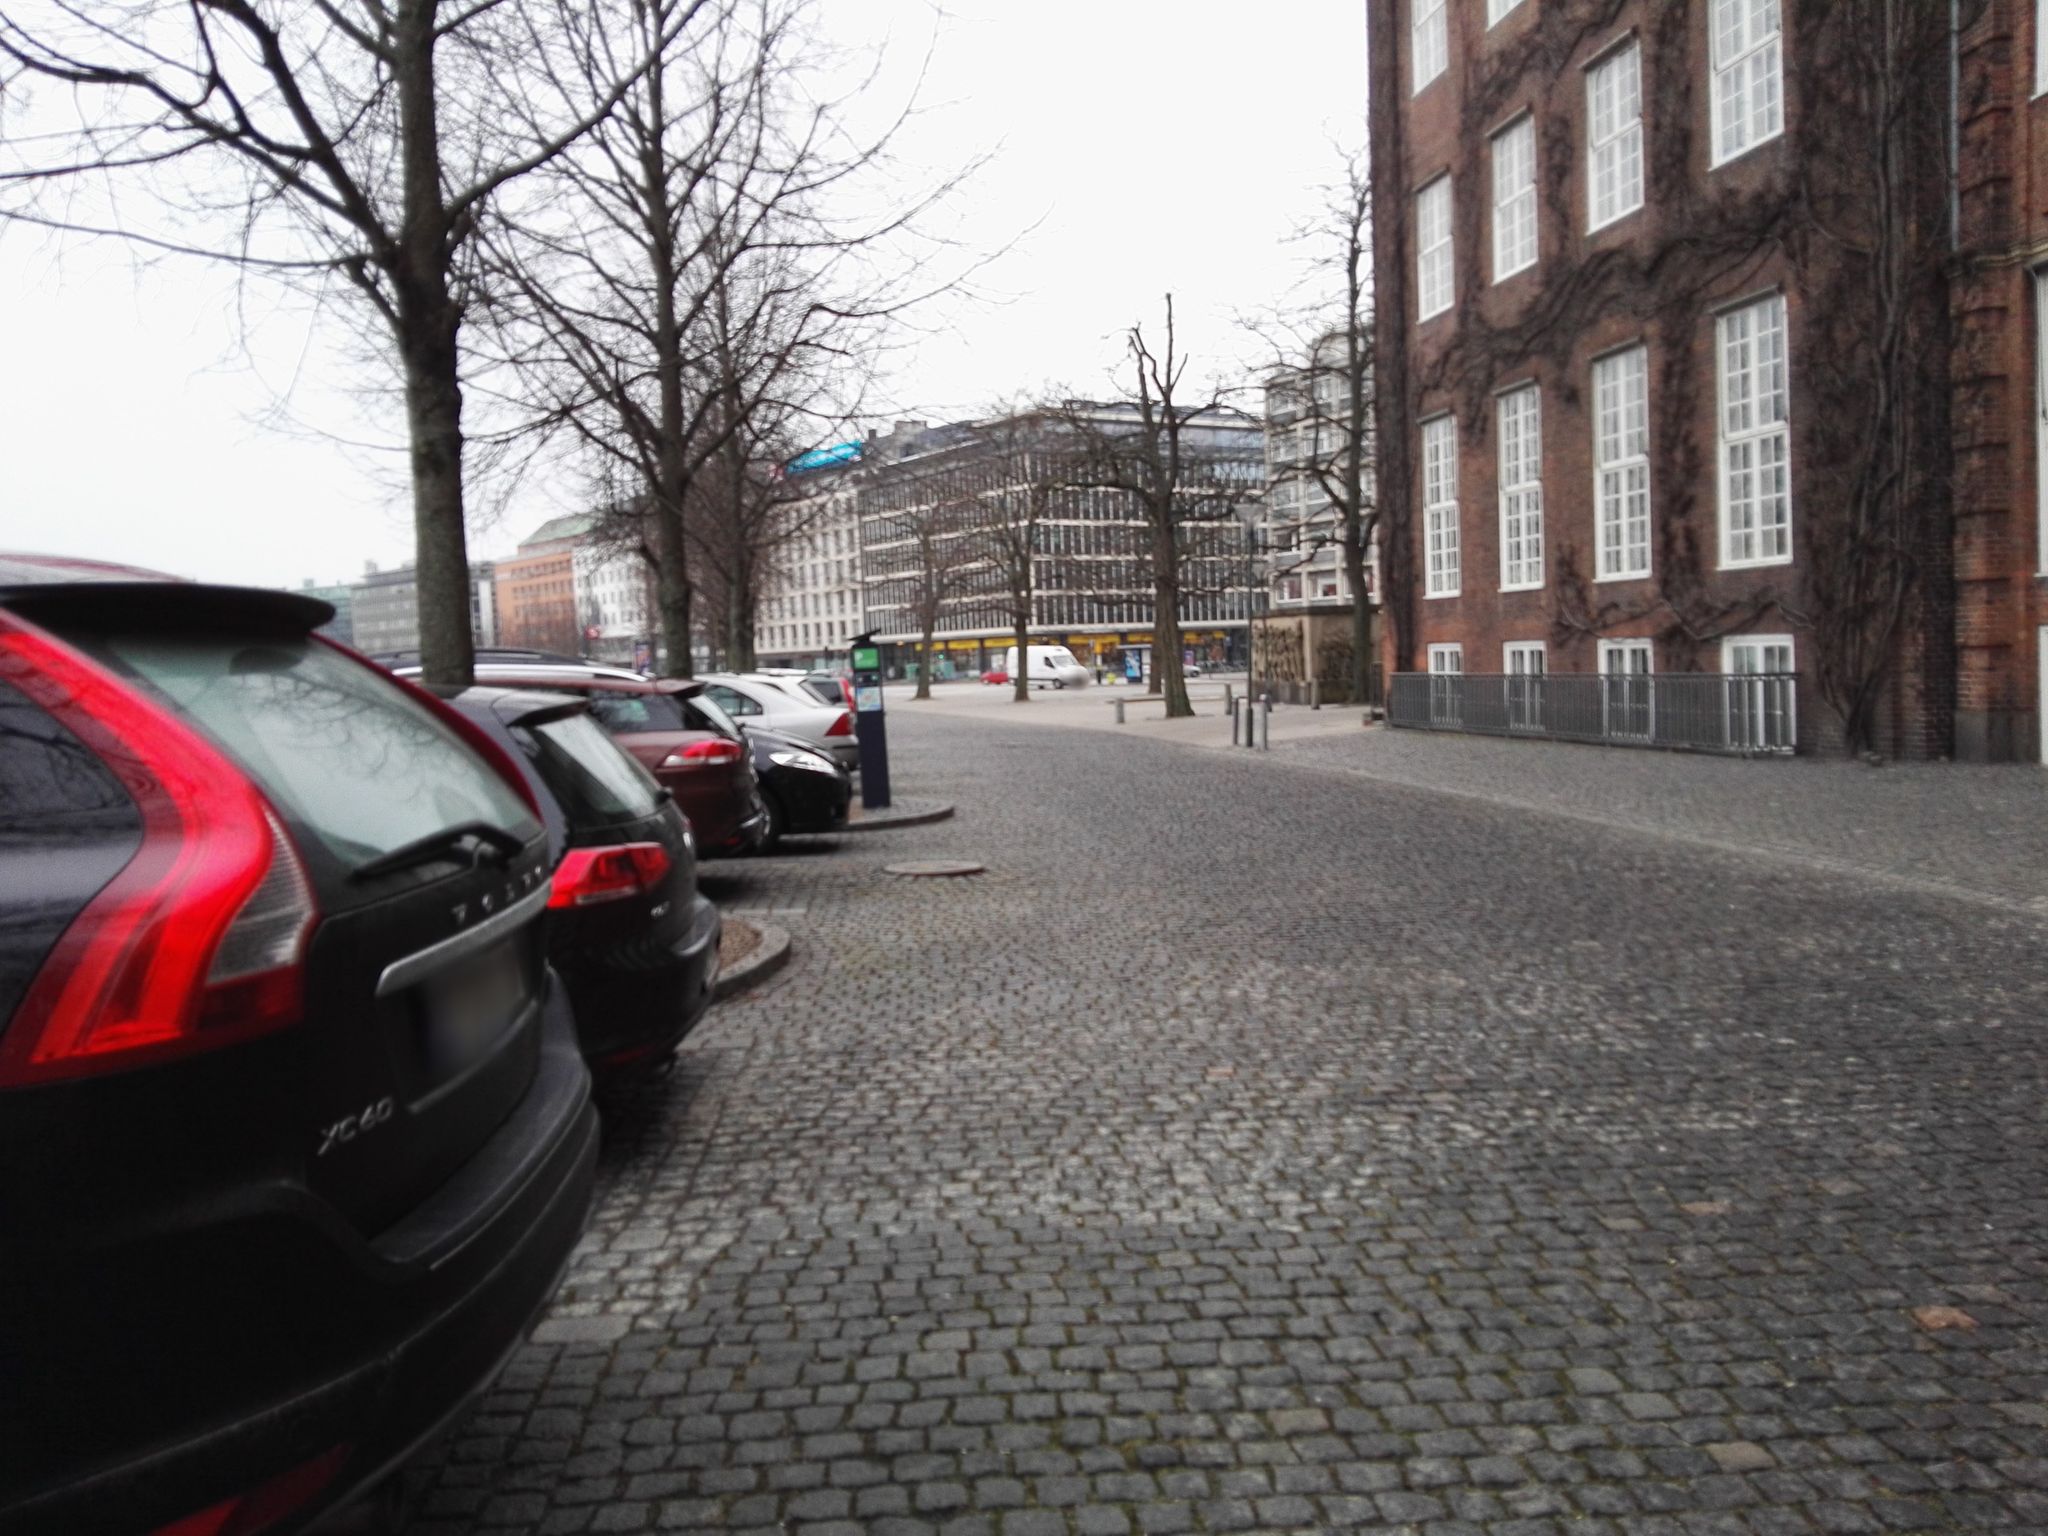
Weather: snowy
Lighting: day
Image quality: good
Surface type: walking surface
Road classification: service, footway
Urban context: urban centre
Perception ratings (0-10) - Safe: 6.18, Lively: 7.55, Beautiful: 8.48, Boring: 2.4, Depressing: 2.12, Wealthy: 9.2